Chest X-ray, AP view. Patient: 35 years old, sex F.
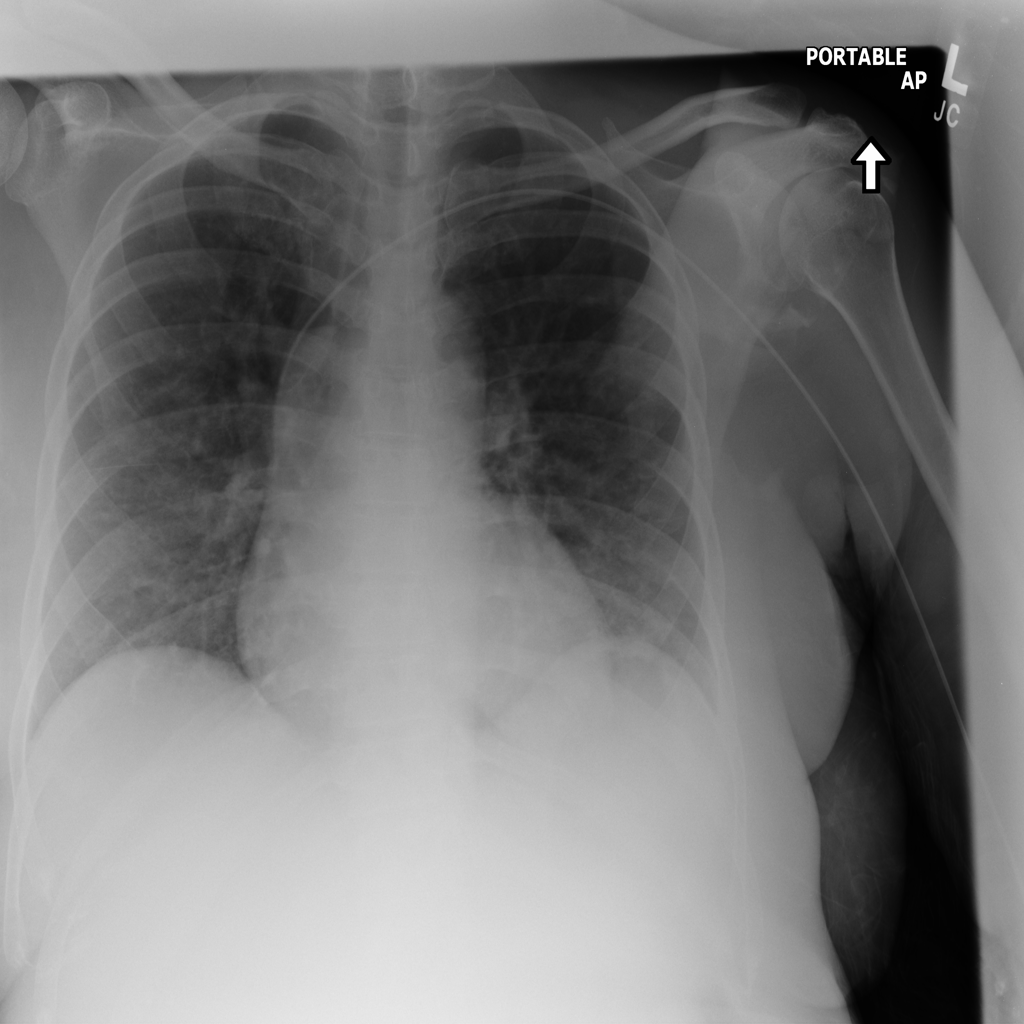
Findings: No Finding